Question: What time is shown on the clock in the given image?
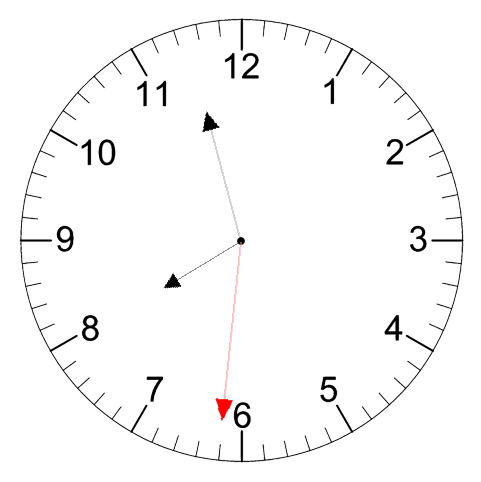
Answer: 07:57:31